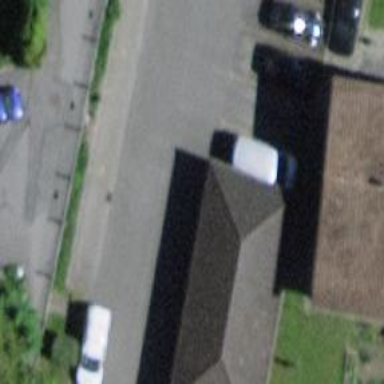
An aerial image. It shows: Garage building.